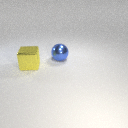
large yellow metal cube in front of large blue metal sphere